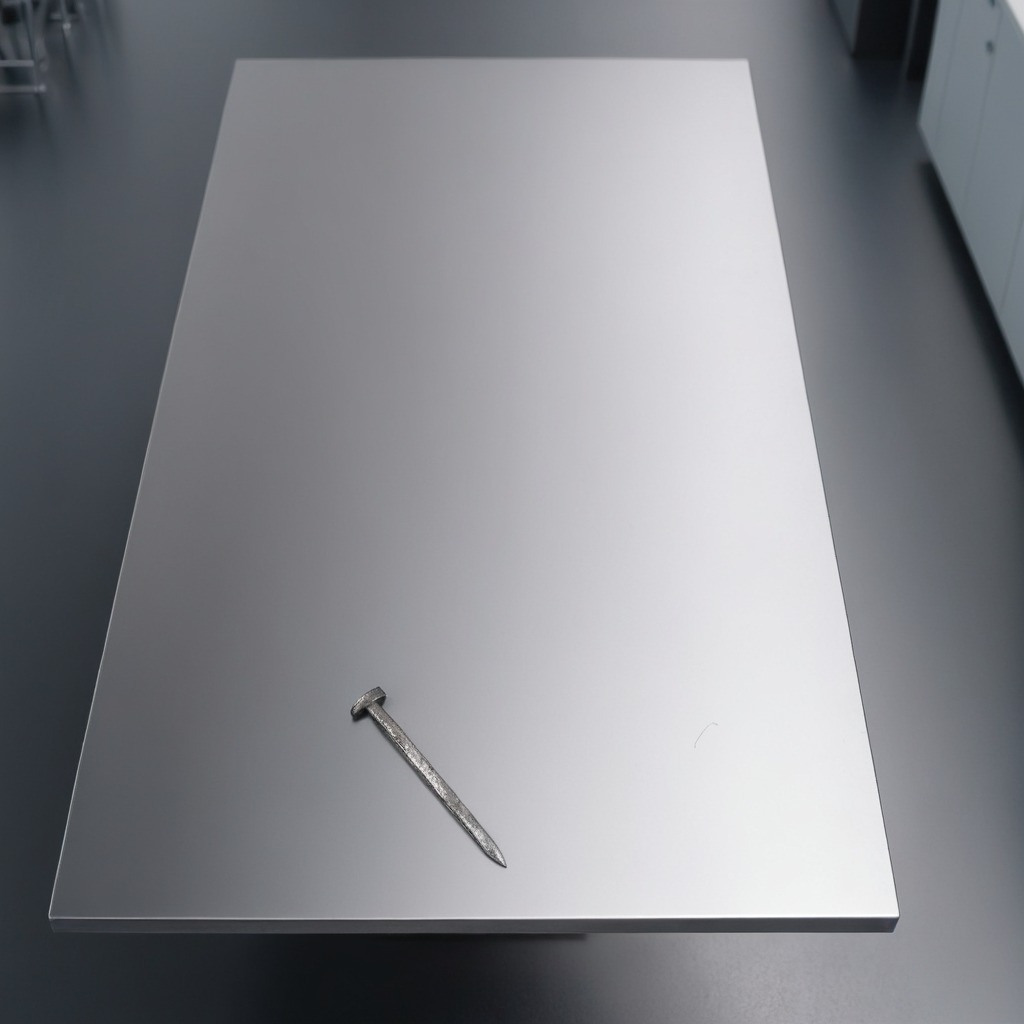
A nail is lying on the stainless steel table.